Question: I am trying to search an item in sqlite by using String, & trying to return description contained in that row. items are stored in the table named 'Articles' with column name 'A_name', Description column name is 'AS_name'
This is my code, the cursor is not null, but the while loop is not getting executed once
'''
public String searchData(String text)
{
Cursor cursor = sdb.query("Articles", new String[] {"A_name","AS_name"}, " A_name=?",new String[]{text}, null, null, null);
Log.e("running", "cursor run");
String temp = null,temp2 = null;
if(cursor!=null)
{
Log.e("running", "curosr is not null");
while(cursor.moveToFirst())
{
Log.e("running", "curosr while loop enter");
temp = (cursor.getString(cursor.getColumnIndex("A_name")));
//temp2 =(cursor.getString(cursor.getColumnIndex("AS_name")));
Log.e("running", "id email" +temp+ " name"+temp2);
}
}
return temp;
}
'''
I want to return the corresponding element of 'AS_name', also I am confused what should I wrote in while loop ?
Can anyone please identify my mistake, Thanks in advance...
UPDATE
'''
public class DBAdapter extends SQLiteOpenHelper
{
//CustomAdapter adapter;
static String name = "law6.sqlite";
static String path = "";
static ArrayList<GS> gs;
static SQLiteDatabase sdb;
@Override
public void onCreate(SQLiteDatabase db)
{
}
@Override
public void onUpgrade(SQLiteDatabase db, int oldVersion, int newVersion)
{
// TODO Auto-generated method stub
}
private DBAdapter(Context v)
{
super(v, name, null, 1);
path = "/data/data/" + v.getApplicationContext().getPackageName() + "/databases";
}
public boolean checkDatabase()
{
SQLiteDatabase db = null;
try
{
db = SQLiteDatabase.openDatabase(path + "/" + name, null, SQLiteDatabase.OPEN_READONLY);
} catch (Exception e)
{
e.printStackTrace();
}
if (db == null)
{
return false;
}
else
{
db.close();
return true;
}
}
public static synchronized DBAdapter getDBAdapter(Context v)
{
return (new DBAdapter(v));
}
public void createDatabase(Context v)
{
this.getReadableDatabase();
try
{
InputStream myInput = v.getAssets().open(name);
// Path to the just created empty db
String outFileName = path +"/"+ name;
// Open the empty db as the output stream
OutputStream myOutput = new FileOutputStream(outFileName);
// transfer bytes from the inputfile to the outputfile
byte[] buffer = new byte[1024];
int length;
while ((length = myInput.read(buffer)) > 0)
{
myOutput.write(buffer, 0, length);
}
// Close the streams
myOutput.flush();
myOutput.close();
myInput.close();
/*
InputStream is = v.getAssets().open("quiz.sqlite");
// System.out.println(is.available());
System.out.println(new File(path + "/" + name).getAbsolutePath());
FileOutputStream fos = new FileOutputStream(path + "/" + name);
int num = 0;
while ((num = is.read()) > 0) {
fos.write((byte) num);
}
fos.close();
is.close();*/
} catch (IOException e)
{
System.out.println(e);
}
}
public void openDatabase()
{
try
{
sdb = SQLiteDatabase.openDatabase(path + "/" + name, null,
SQLiteDatabase.OPEN_READWRITE);
} catch (Exception e)
{
System.out.println(e);
}
}
public ArrayList<GS> getData()
{
try{
Cursor c1 = sdb.rawQuery("SELECT DISTINCT * FROM Articles", null);
gs = new ArrayList<GS>();
while (c1.moveToNext())
{
GS q1 = new GS();
q1.setId(c1.getString(0));
q1.setA_id(c1.getString(1));
q1.setA_name(c1.getString(2));
q1.setAS_name(c1.getString(3));
q1.setDesc_art(c1.getString(4));
// q1.setAct(c1.getString(5));
q1.setExtra(c1.getString(6));
q1.setPart(c1.getString(7));
q1.setItalic(c1.getString(8));
Log.v("AS_name",q1.AS_name);
gs.add(q1);
}
}
catch (Exception e) {
e.printStackTrace();
}
return gs;
}
public String searchData(String text)
{
Cursor cursor = sdb.query("Articles", new String[] {"A_name","AS_name"}, " A_name=?",new String[]{text}, null, null, null);
Log.e("running", "cursor run");
String temp = null,temp2 = null;
if(cursor!=null)
{
Log.e("running", "curosr is not null");
Log.v("", ""+cursor.getCount());
while(cursor.moveToNext())
{
Log.e("running", "curosr while loop enter");
temp = (cursor.getString(cursor.getColumnIndex("AS_name")));
// temp2 =(cursor.getString(cursor.getColumnIndex(name)));
Log.e("running", "desc" +temp);
}
}
return temp;
}
}
'''
UPDATE after implementing rajaji answer, I got this error :

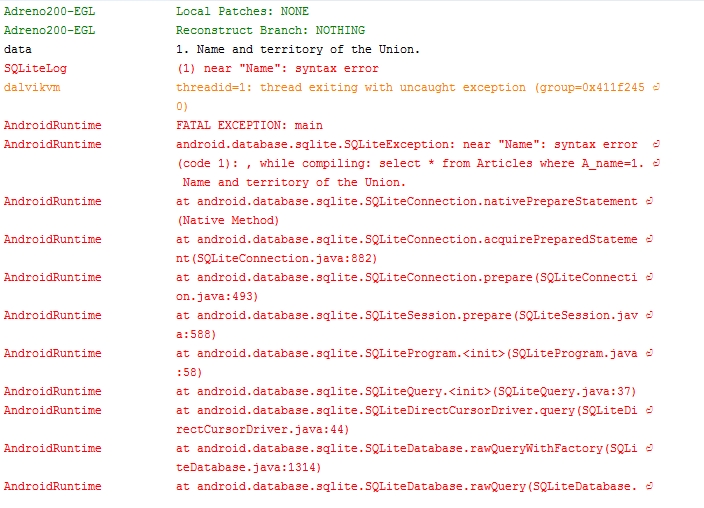
Answer: try this it will help you
create the raw query for getting the data
'''
public String searchData(String text)
{
String strvalue=null;
SQliteDatabase db=this.getwritabledatabase();
Cursor cur=null;
String strquery="select * from youurtablename where A_name="+text;
cur=db.rawQuery(strquery,null);
if(cur!=null&&cur.moveToFirst())
{
do
{
strvalue=cur.getString(0);
}
while(cur.moveToNext());
}
}
'''
let me inform once you complete